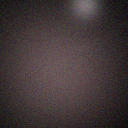
Screen state: off